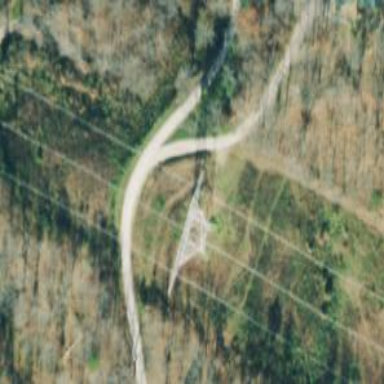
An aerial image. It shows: Lattice structure tower used for power transmission.